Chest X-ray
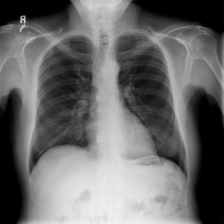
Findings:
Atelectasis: negative
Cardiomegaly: negative
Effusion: negative
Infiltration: negative
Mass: negative
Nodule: negative
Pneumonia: negative
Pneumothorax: negative
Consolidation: negative
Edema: negative
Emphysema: negative
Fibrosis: negative
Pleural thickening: negative
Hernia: negative